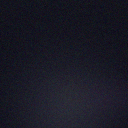
Screen state: off